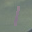
Label: 1